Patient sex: M
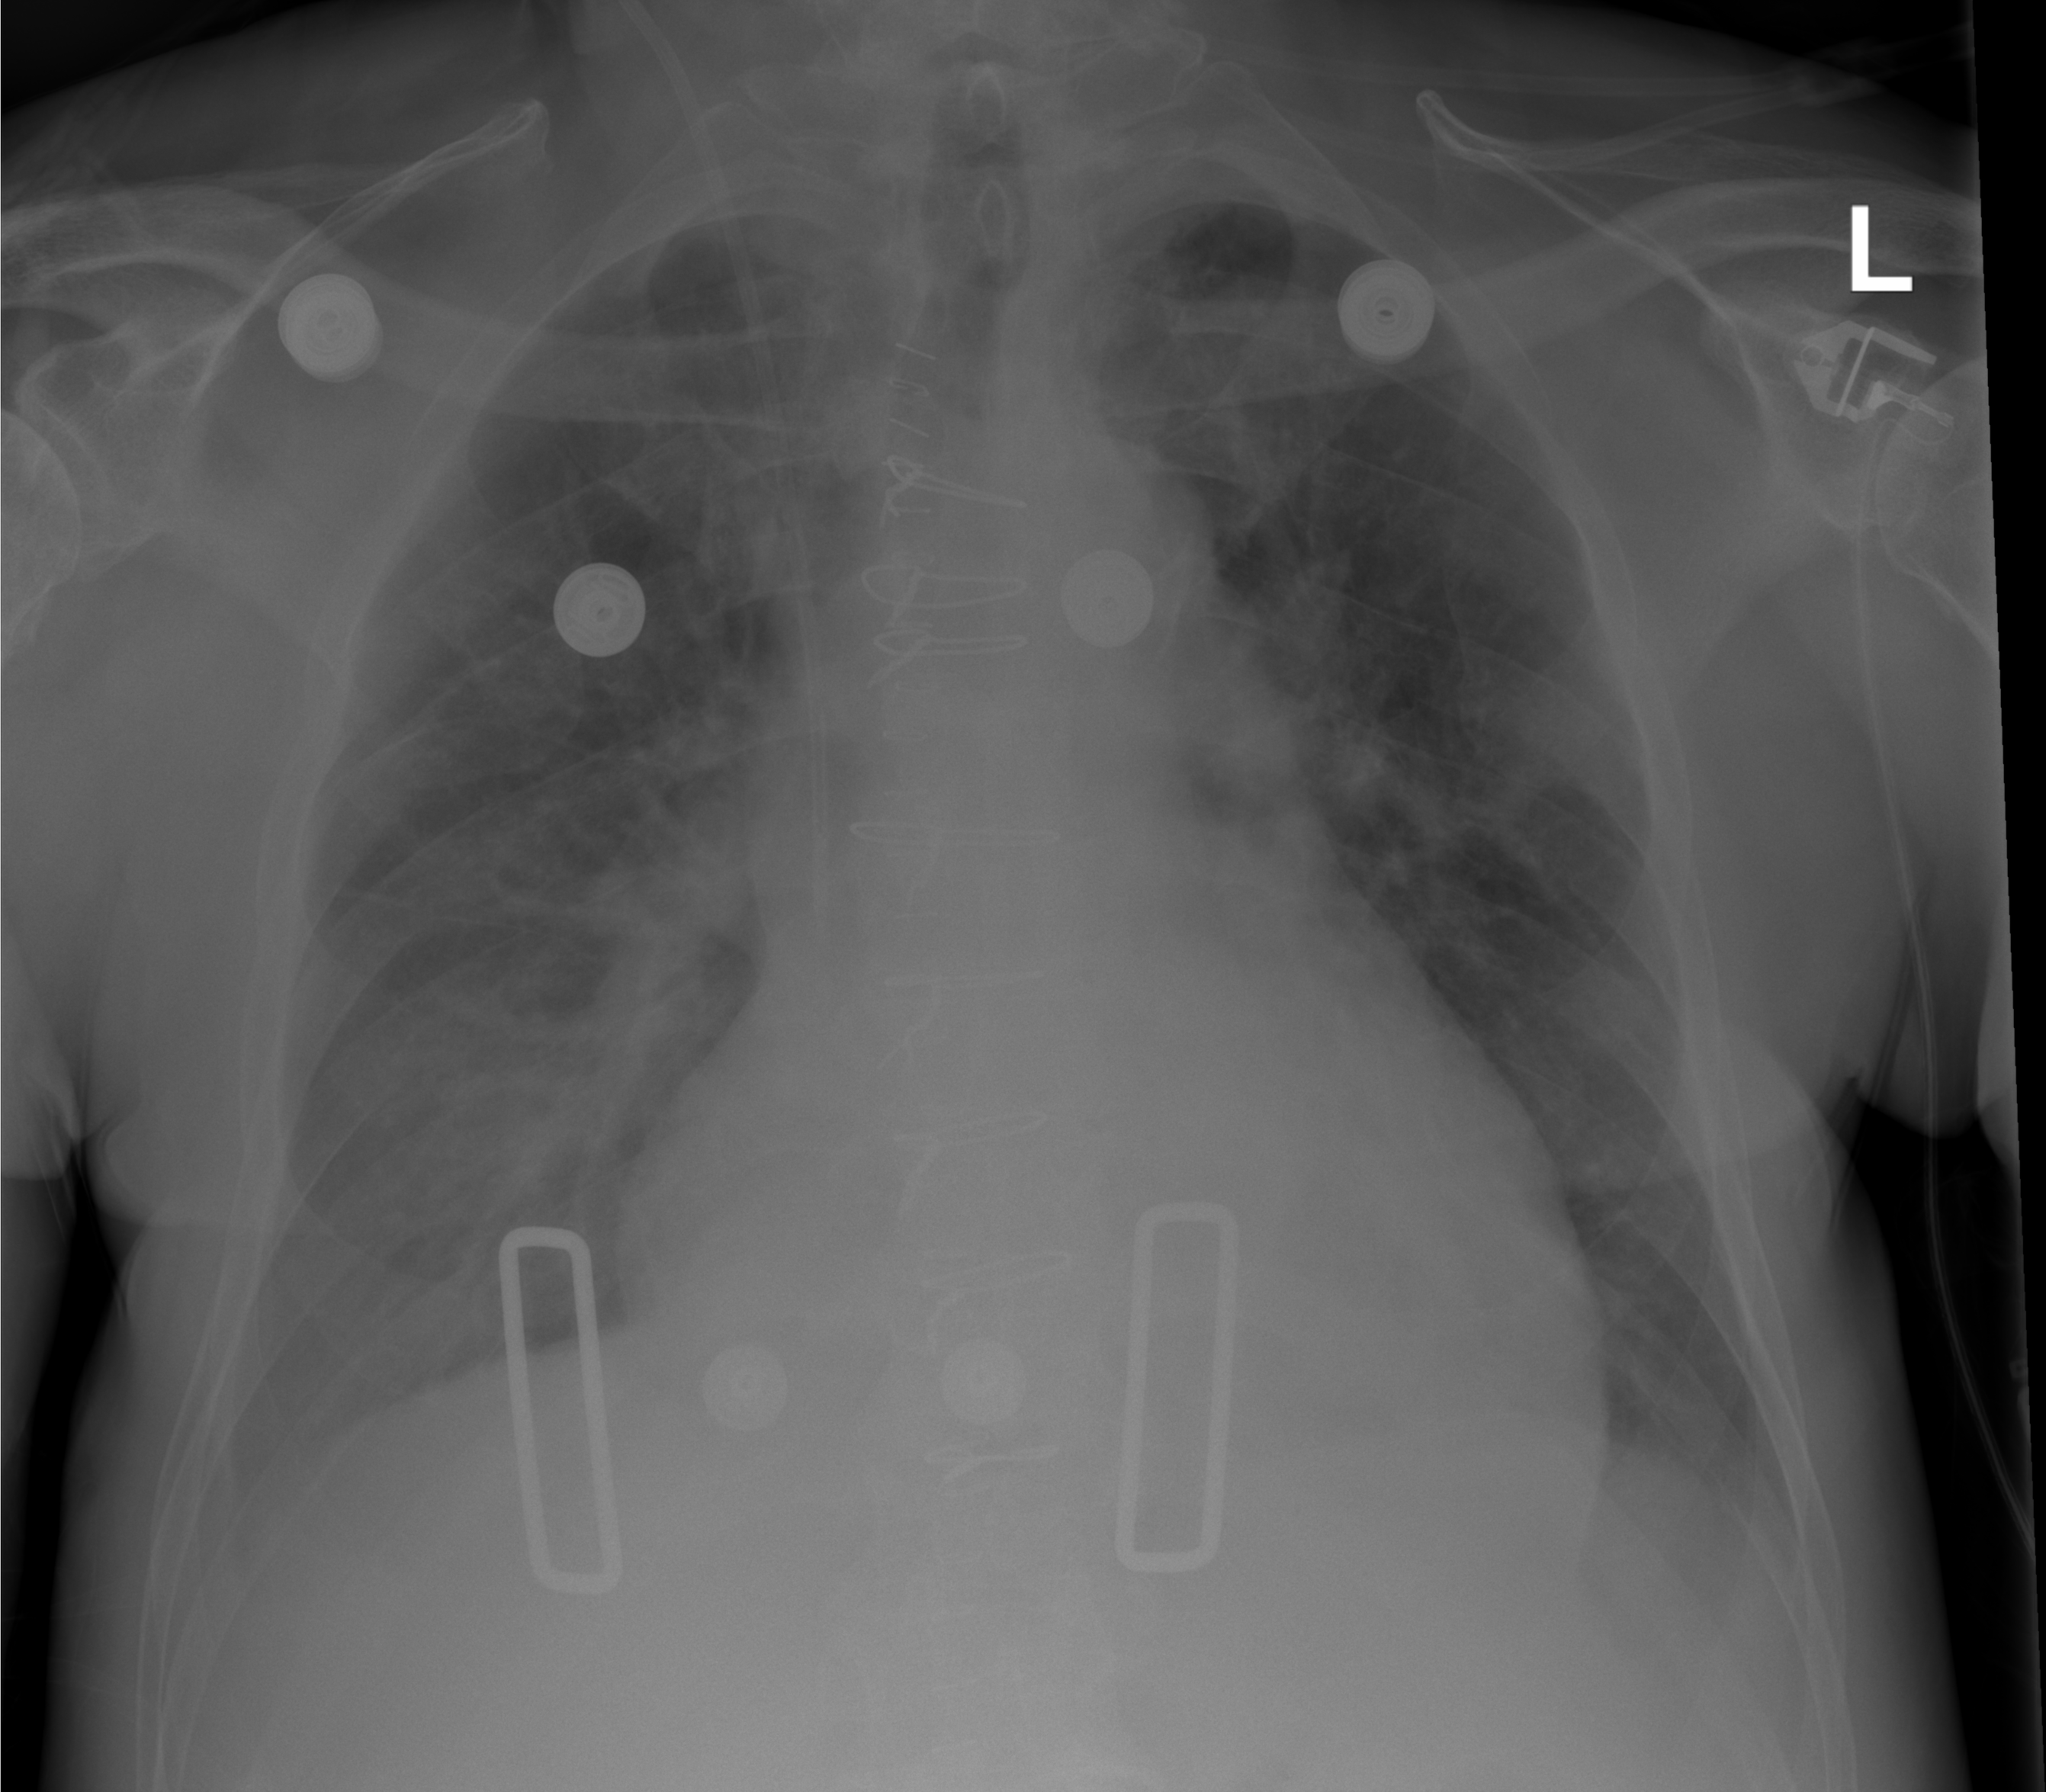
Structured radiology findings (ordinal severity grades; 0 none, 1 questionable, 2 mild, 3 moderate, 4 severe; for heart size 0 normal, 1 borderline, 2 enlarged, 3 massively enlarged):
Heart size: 2
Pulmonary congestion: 2
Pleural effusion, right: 2
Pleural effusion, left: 2
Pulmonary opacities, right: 2
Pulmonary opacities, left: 2
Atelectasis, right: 3
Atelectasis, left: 2